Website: slack
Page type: billing-address
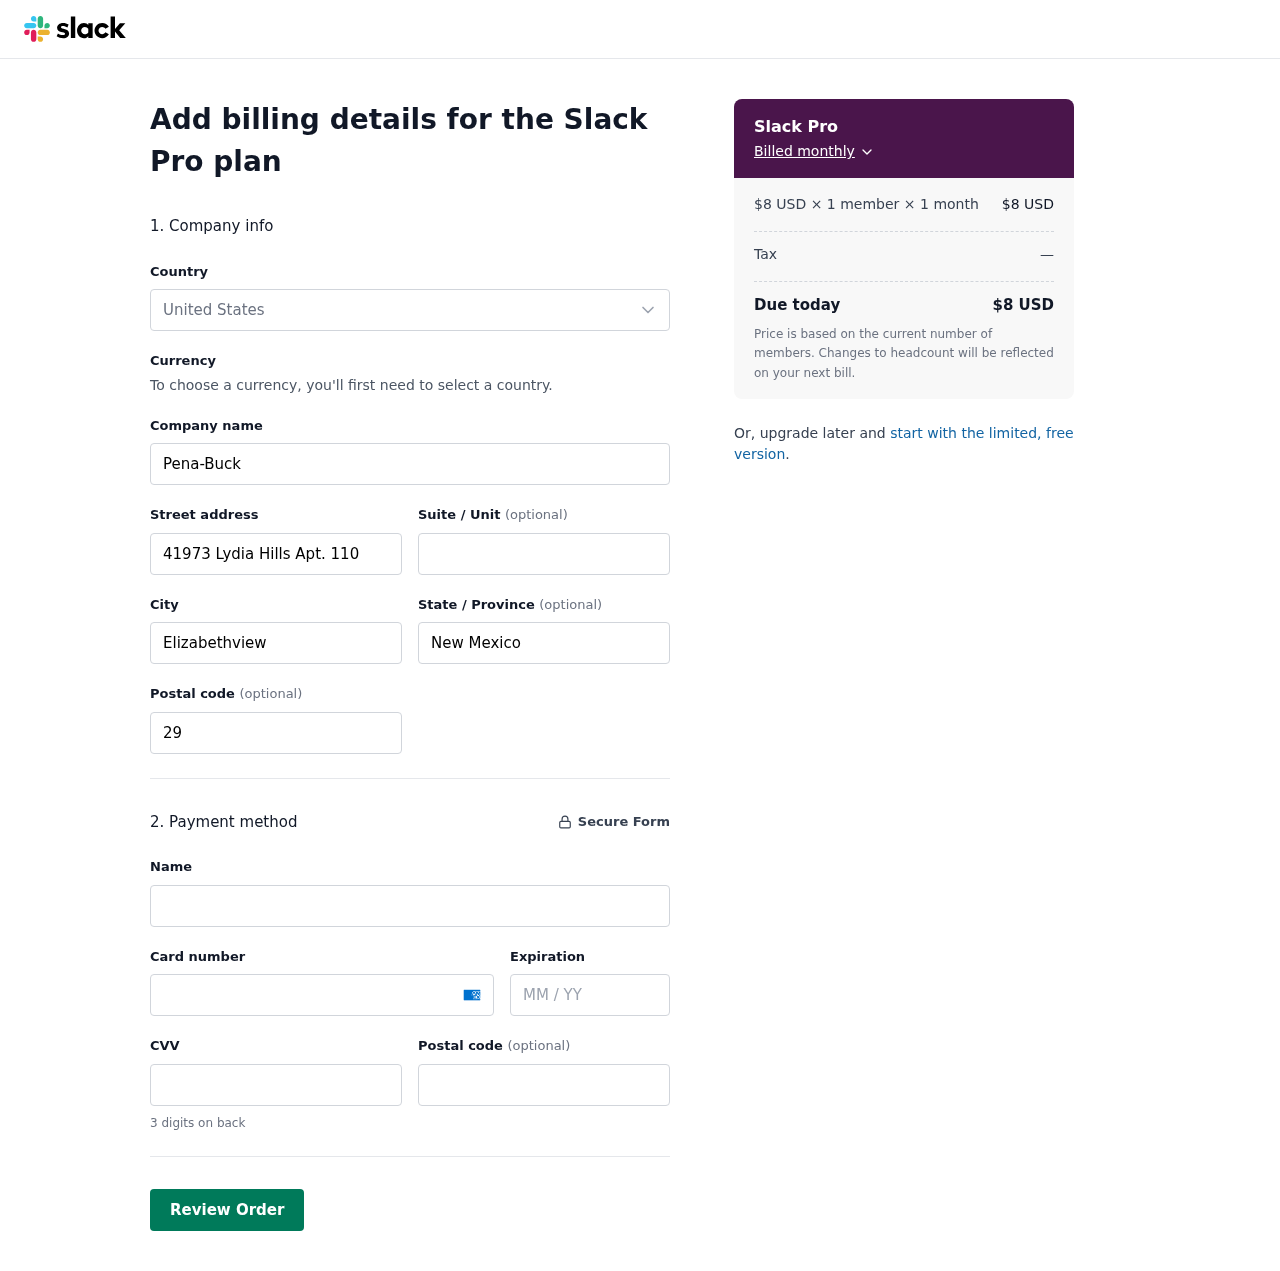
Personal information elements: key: PII_CARD_CVV
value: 2598
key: PII_CARD_EXPIRY
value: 07/26
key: PII_CARD_NUMBER
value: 3779 7695 1017 181
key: PII_CITY
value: Elizabethview
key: PII_COMPANY
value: Pena-Buck
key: PII_COUNTRY
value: United States
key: PII_FULLNAME
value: William Cooley
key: PII_POSTCODE
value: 29070
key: PII_STATE
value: New Mexico
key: PII_STREET
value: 41973 Lydia Hills Apt. 110
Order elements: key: ORDER_PLAN_PRICE
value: $8 USD
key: ORDER_NUM_MEMBERS
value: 1 member
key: ORDER_NUM_MONTHS
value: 1 month
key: ORDER_SUBTOTAL
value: $8 USD
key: ORDER_TAX
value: —
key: ORDER_TOTAL
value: $8 USD